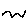
Label: zigzag